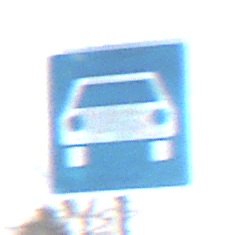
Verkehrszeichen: Kraftfahrstrasse
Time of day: MorningAfternoon
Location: Outdoor (Nature)
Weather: PartlyCloudy
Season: NotSpecified
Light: Natural